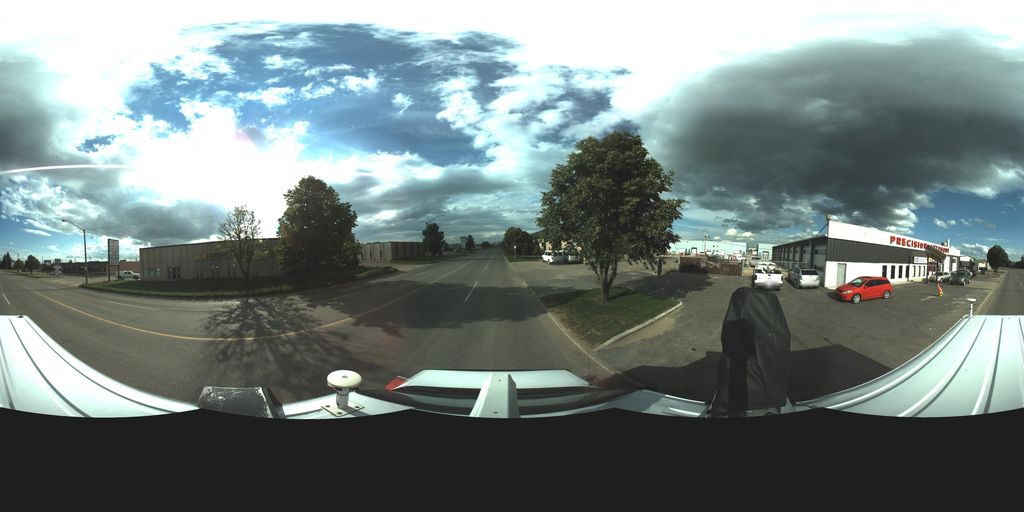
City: saskatoon